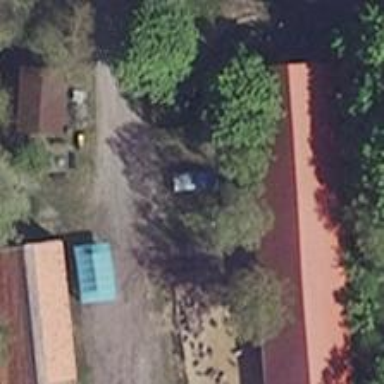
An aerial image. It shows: Farm.